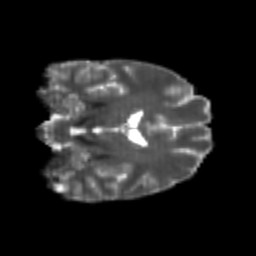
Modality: T2w
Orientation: coronal
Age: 21
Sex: female
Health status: healthy
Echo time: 0.074 s